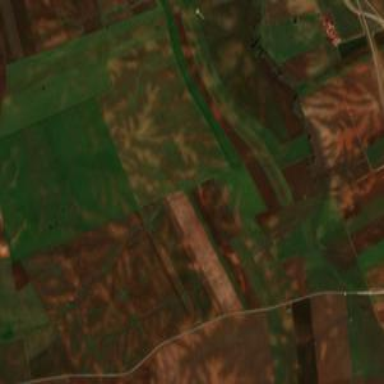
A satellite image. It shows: Olive tree orchard.